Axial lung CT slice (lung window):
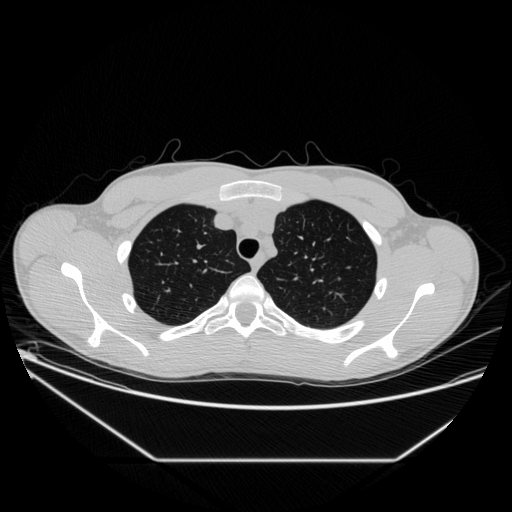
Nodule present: no